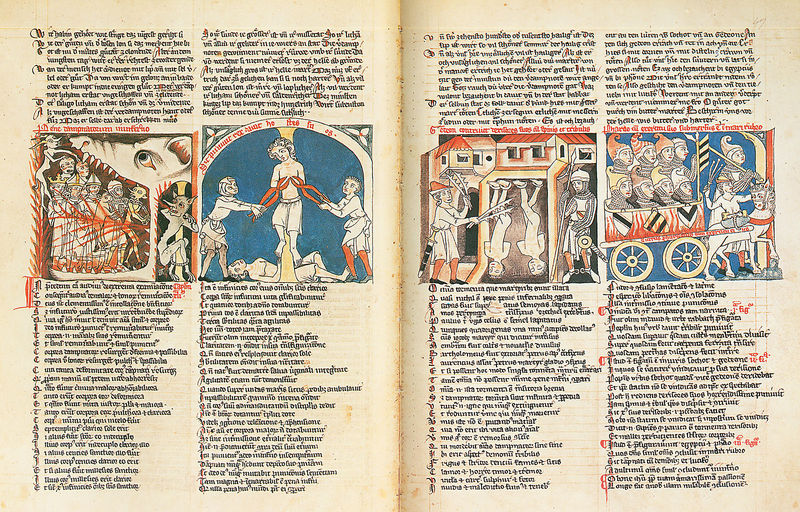
Titel: Codex Cremifanensis 243
Schlagwörter: blau, blätter, feuer, weiß, gelb, menschen, männer, schwarz, rot, alt, augen, bibel, bild, kirche, karren, pferd, pferde, räder, schrift, bilder, spalten, kutsche, wagen, papst, inschrift, tusche, zangen, blut, buch, druck, initialen, seite, illustration, text, buchstaben, strafe, initiale, kunst, ritter, buchdruck, buchseite, pergament, seiten, zähne, hölle, qual, teufel, maul, mittelalter, balu, buchseiten, drache, handschrift, monster, zange, latein, peitschen, lateinisch, gekreuzigter, martyrium, buchmalerei, folter, marter, inquisition, illustrationen, scheiterhaufen, codex, schlund, manuskript, illumination, märtyrium, bucheseiten, qaul, tangen